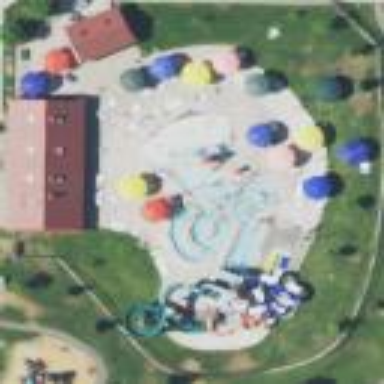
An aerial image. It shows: Sports center specializing in swimming activities located on leisure land.